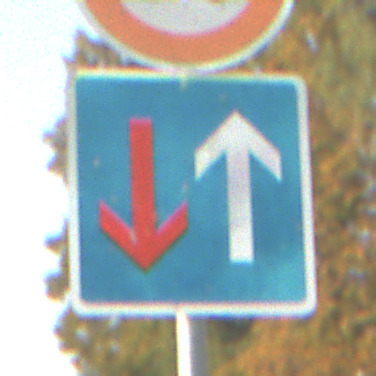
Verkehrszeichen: VorrangVorGegenverkehr
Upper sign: Geschwindigkeit30
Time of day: SunriseSunset
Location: Outdoor (Special)
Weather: Clear
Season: NotSpecified
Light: Natural